Interaction volume radius: 5 \u00c5
Interaction volume height: 10 \u00c5
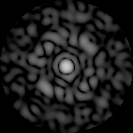
Disorder parameter: 0.7546